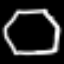
Label: octagon